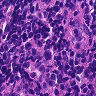
Metastatic tissue present: no